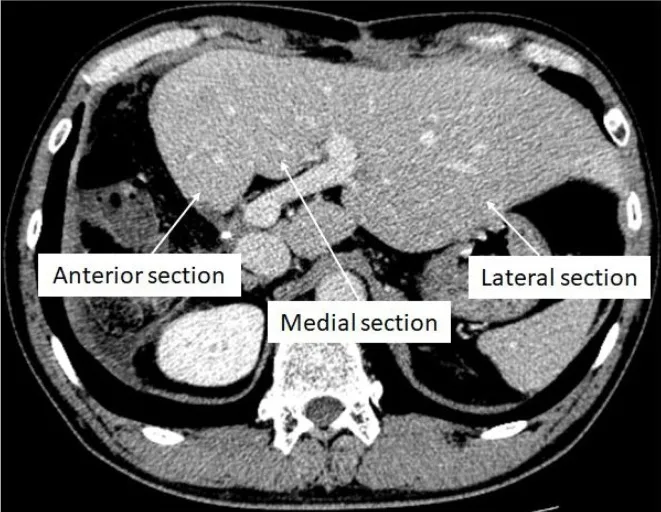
The remnant liver remains in the anatomical position, and medial and anterior sections are well enhanced on computed tomography.
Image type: radiology (ct)